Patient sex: F
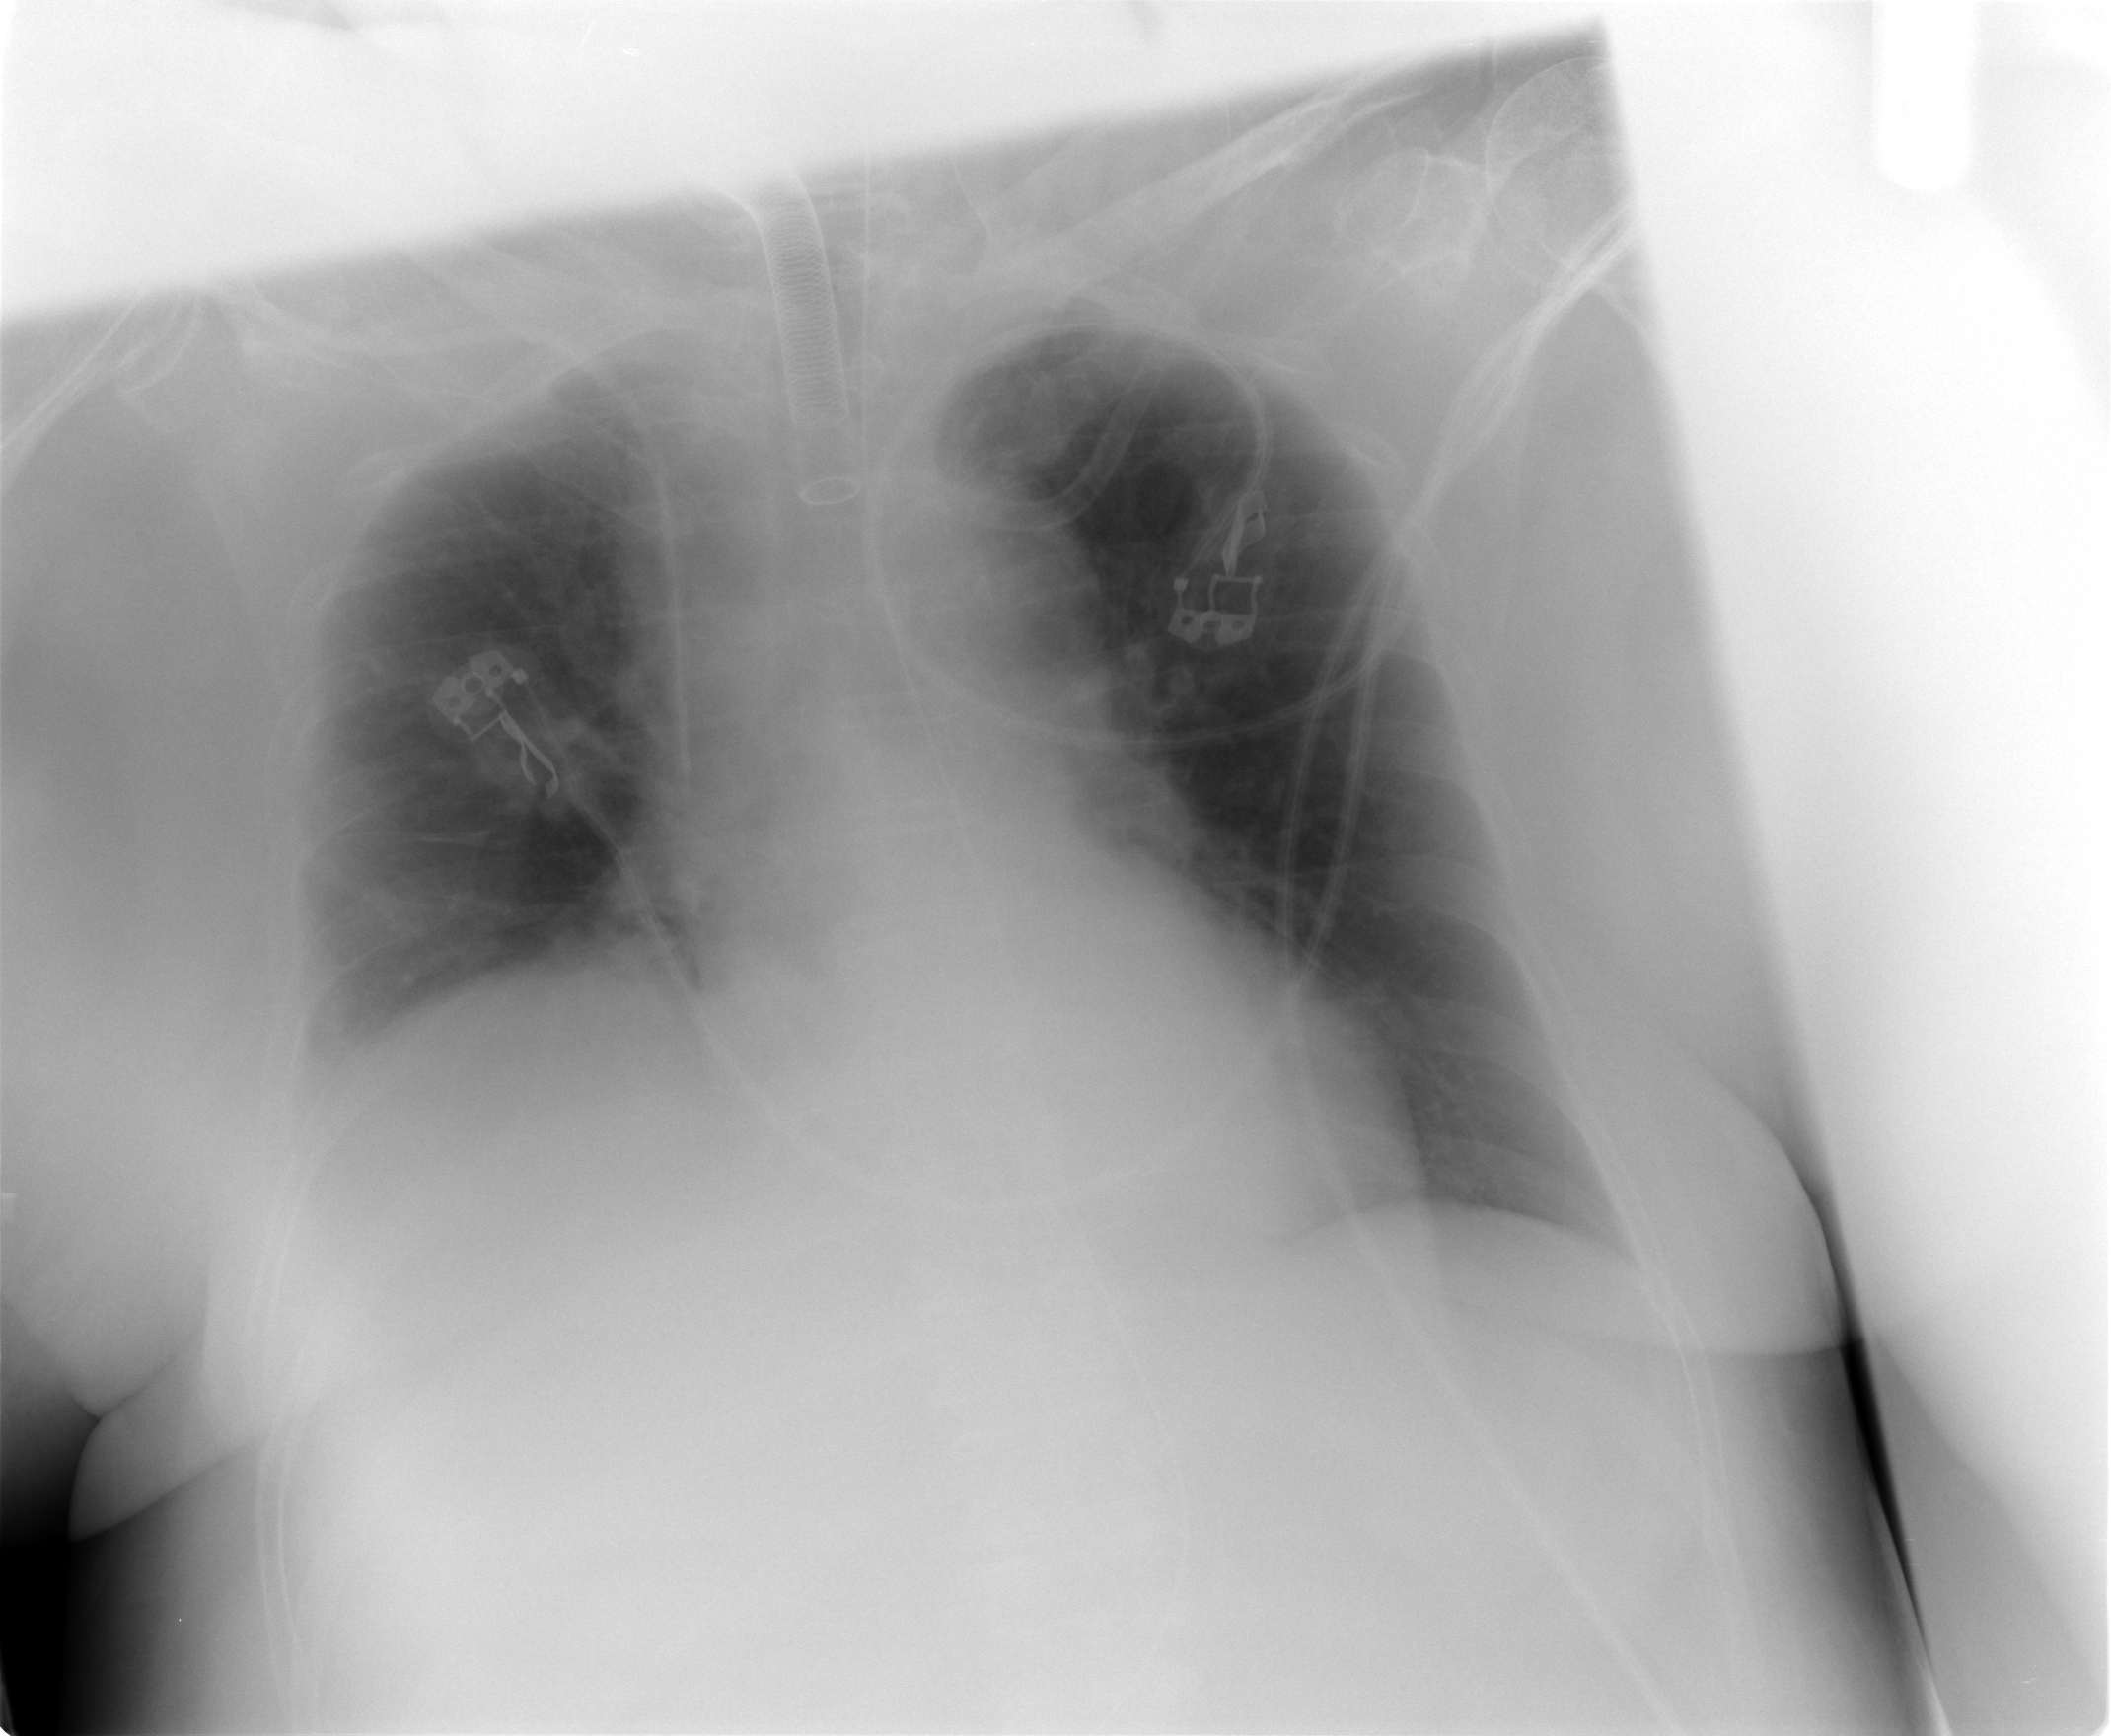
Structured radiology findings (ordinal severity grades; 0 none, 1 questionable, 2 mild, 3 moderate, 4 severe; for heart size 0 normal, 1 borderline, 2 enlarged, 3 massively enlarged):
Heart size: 1
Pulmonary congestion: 1
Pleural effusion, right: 1
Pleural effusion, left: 0
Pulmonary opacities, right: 0
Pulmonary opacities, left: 0
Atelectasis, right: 2
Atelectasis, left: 0